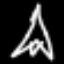
Label: The Eiffel Tower